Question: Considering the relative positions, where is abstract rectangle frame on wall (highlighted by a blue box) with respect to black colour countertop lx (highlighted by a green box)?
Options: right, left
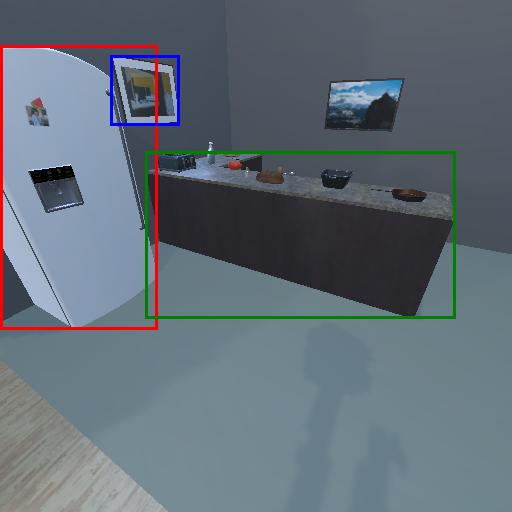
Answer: right